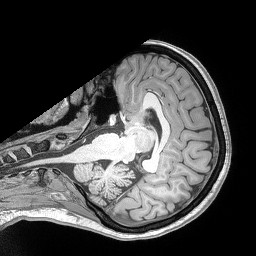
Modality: T1w
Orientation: axial
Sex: female